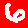
Digit: 6